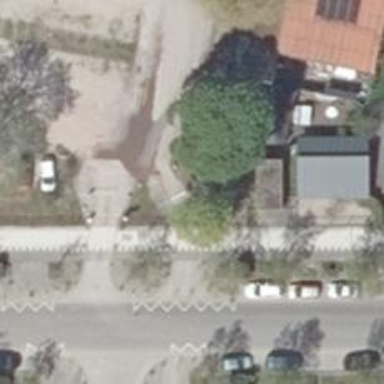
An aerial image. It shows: Bicycle rental service.